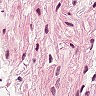
Metastatic tissue present: no